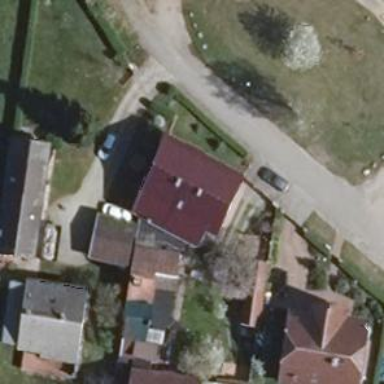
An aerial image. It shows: Residential building.